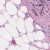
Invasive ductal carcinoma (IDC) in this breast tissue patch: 1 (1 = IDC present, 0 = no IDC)